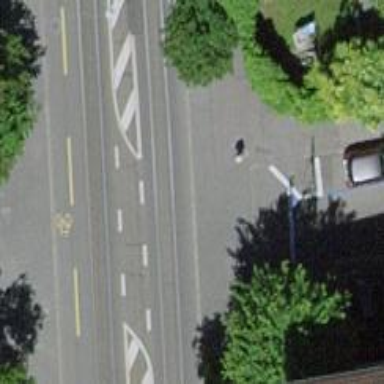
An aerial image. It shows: Tram level crossing on the railway.